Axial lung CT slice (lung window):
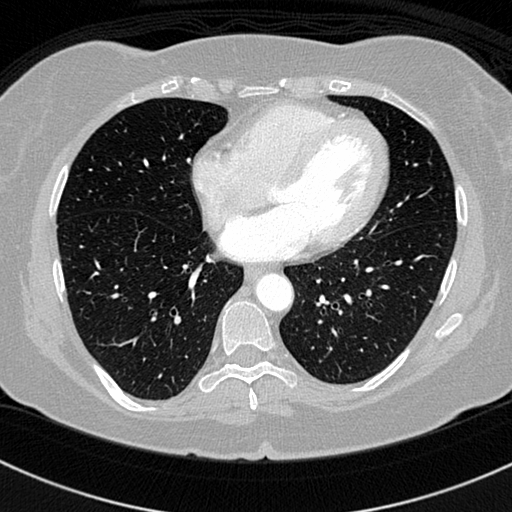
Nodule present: no